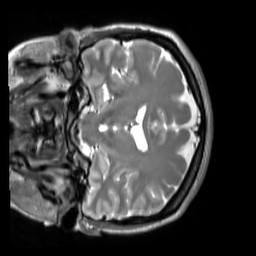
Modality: T2w
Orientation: coronal
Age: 44
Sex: female
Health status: ill
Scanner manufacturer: siemens
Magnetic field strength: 3 T
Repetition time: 2.8 s
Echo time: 0.326 s